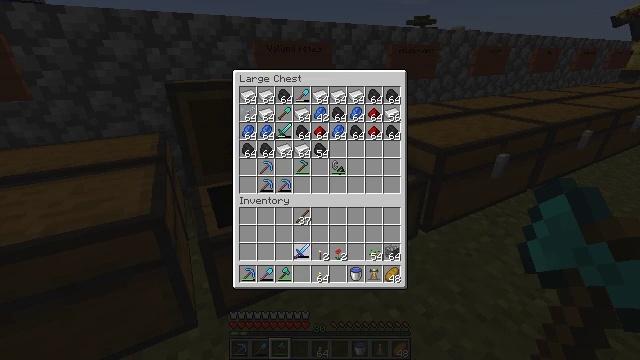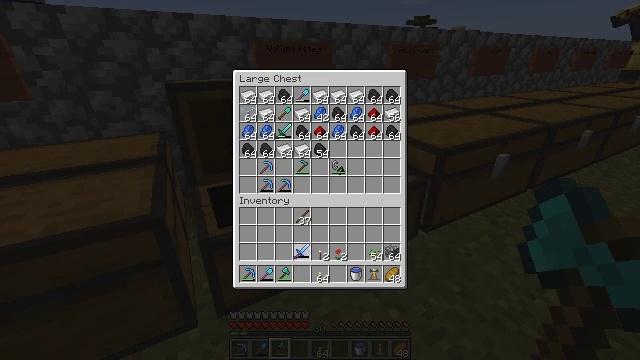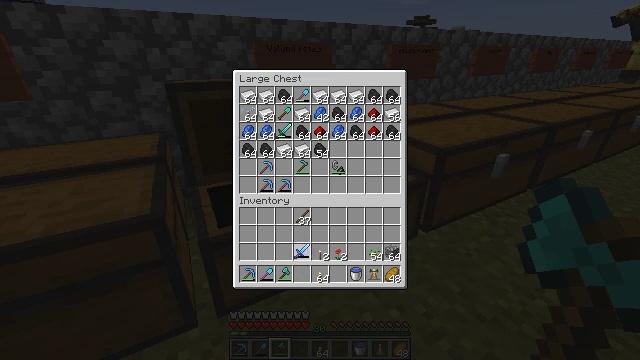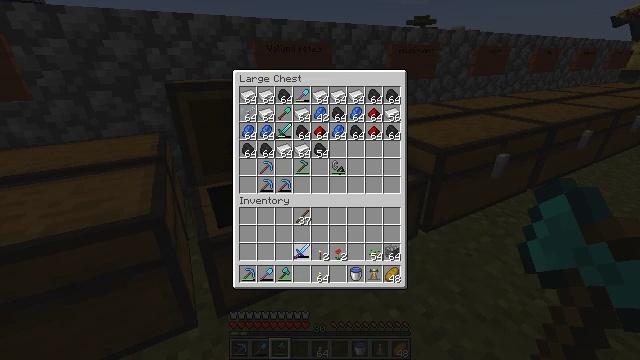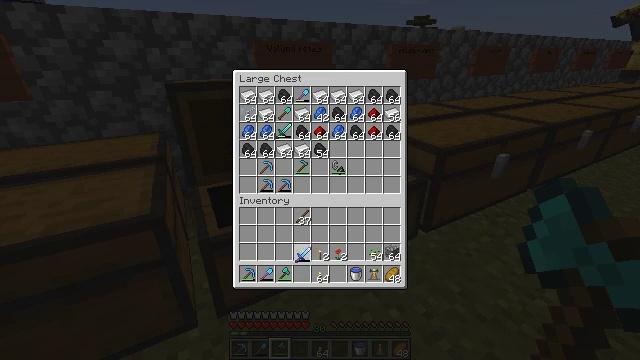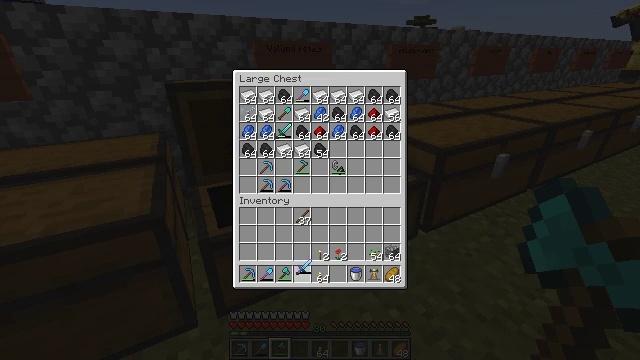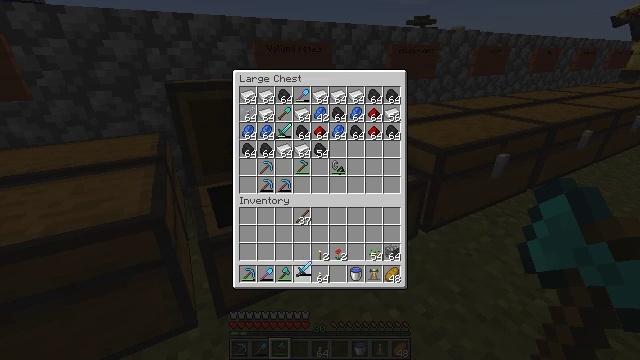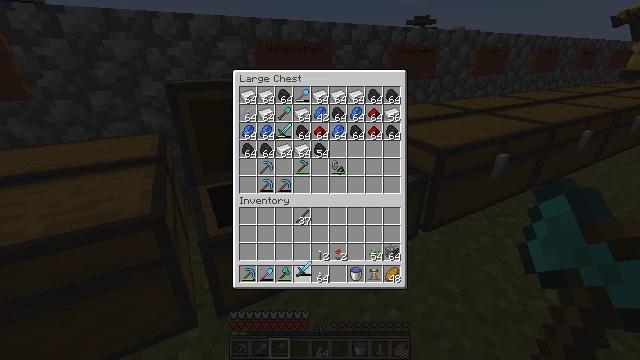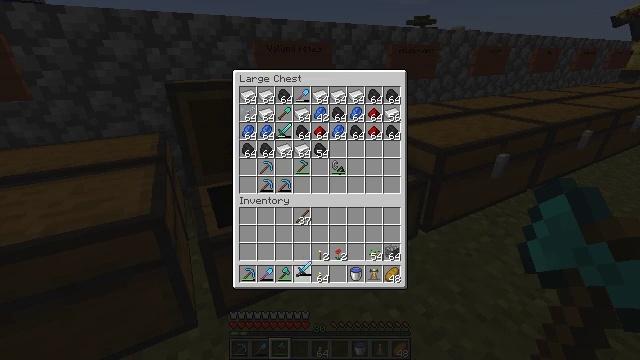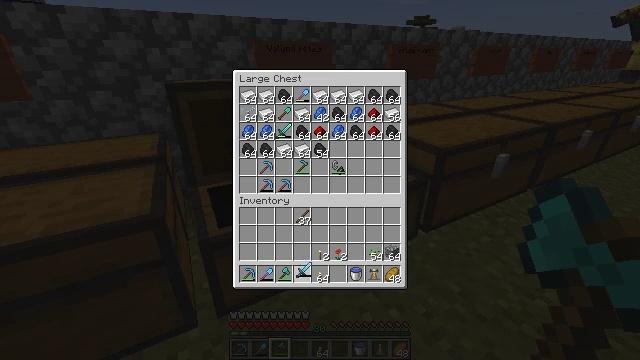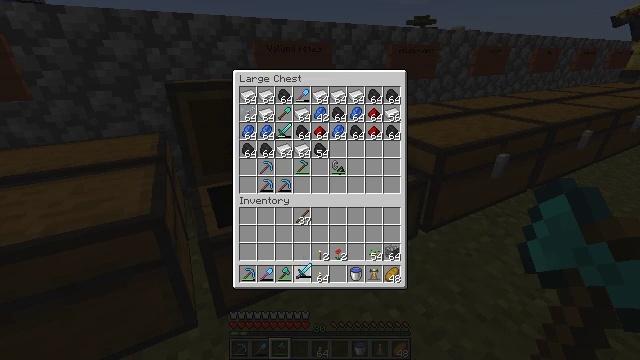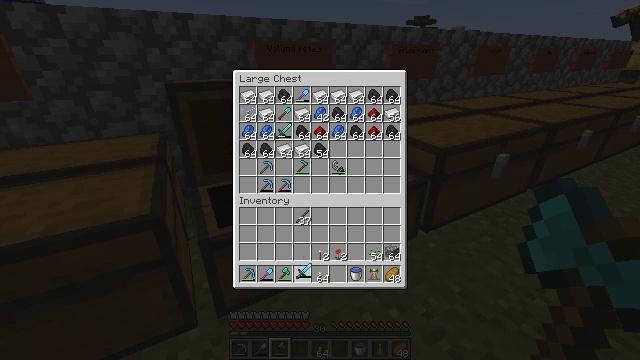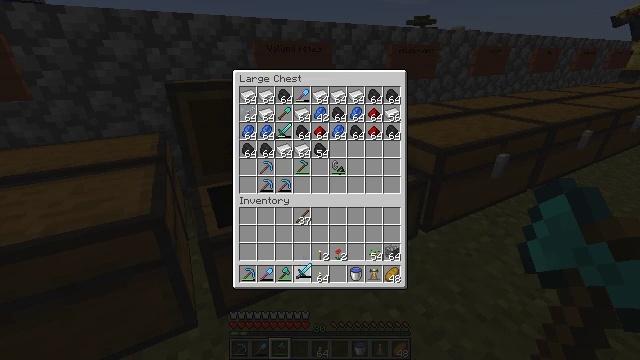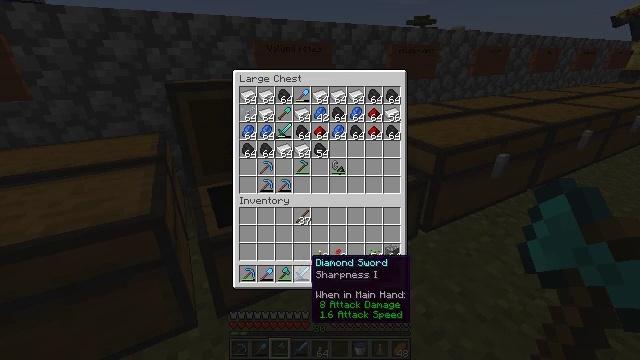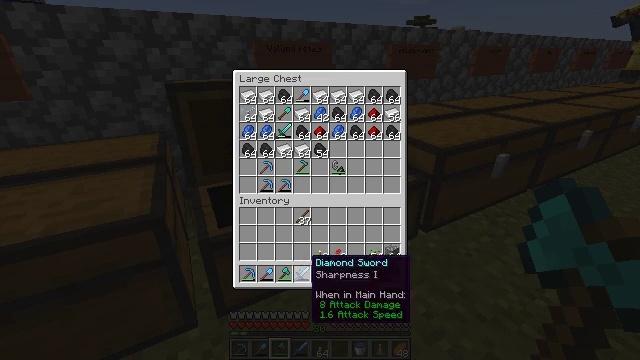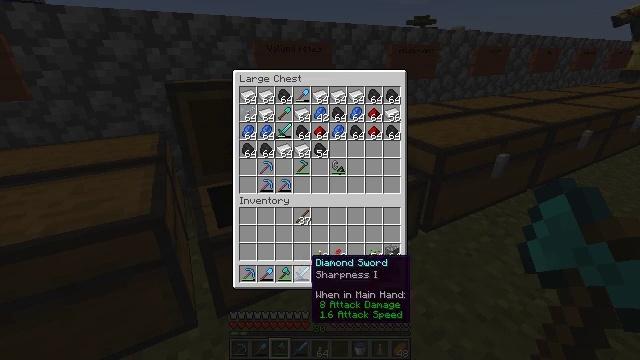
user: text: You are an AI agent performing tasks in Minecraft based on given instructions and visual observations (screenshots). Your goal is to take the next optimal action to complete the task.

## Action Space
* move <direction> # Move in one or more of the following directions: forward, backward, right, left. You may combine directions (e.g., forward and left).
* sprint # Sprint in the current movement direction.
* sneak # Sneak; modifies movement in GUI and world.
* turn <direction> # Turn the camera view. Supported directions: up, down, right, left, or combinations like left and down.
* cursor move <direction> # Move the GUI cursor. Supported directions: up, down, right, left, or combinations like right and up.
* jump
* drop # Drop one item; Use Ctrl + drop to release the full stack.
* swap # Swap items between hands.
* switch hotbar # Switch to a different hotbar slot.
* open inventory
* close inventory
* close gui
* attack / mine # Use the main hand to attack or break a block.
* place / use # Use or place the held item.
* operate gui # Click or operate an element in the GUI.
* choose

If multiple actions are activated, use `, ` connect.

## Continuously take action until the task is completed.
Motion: motion action
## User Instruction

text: Gather sandstone from the desert.
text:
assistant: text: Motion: operate gui
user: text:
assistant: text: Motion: operate gui
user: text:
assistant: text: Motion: operate gui
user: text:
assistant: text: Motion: no_op
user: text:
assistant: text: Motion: cursor move down
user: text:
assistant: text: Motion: no_op
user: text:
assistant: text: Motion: no_op
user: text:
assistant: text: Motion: no_op
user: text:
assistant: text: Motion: no_op
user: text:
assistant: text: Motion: operate gui
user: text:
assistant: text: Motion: operate gui
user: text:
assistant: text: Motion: operate gui
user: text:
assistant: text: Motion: no_op
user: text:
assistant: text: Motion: no_op
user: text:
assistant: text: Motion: no_op
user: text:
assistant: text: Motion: no_op
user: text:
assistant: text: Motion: no_op
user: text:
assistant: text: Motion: cursor move right and up
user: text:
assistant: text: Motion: cursor move right and up
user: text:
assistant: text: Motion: cursor move up
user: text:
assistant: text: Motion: cursor move up
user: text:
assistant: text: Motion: cursor move up
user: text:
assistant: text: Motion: cursor move up
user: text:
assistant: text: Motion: no_op
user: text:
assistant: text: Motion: no_op
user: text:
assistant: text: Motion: no_op
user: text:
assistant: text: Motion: cursor move left and up
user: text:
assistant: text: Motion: cursor move left
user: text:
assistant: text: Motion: cursor move left
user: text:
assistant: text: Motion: no_op